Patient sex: M
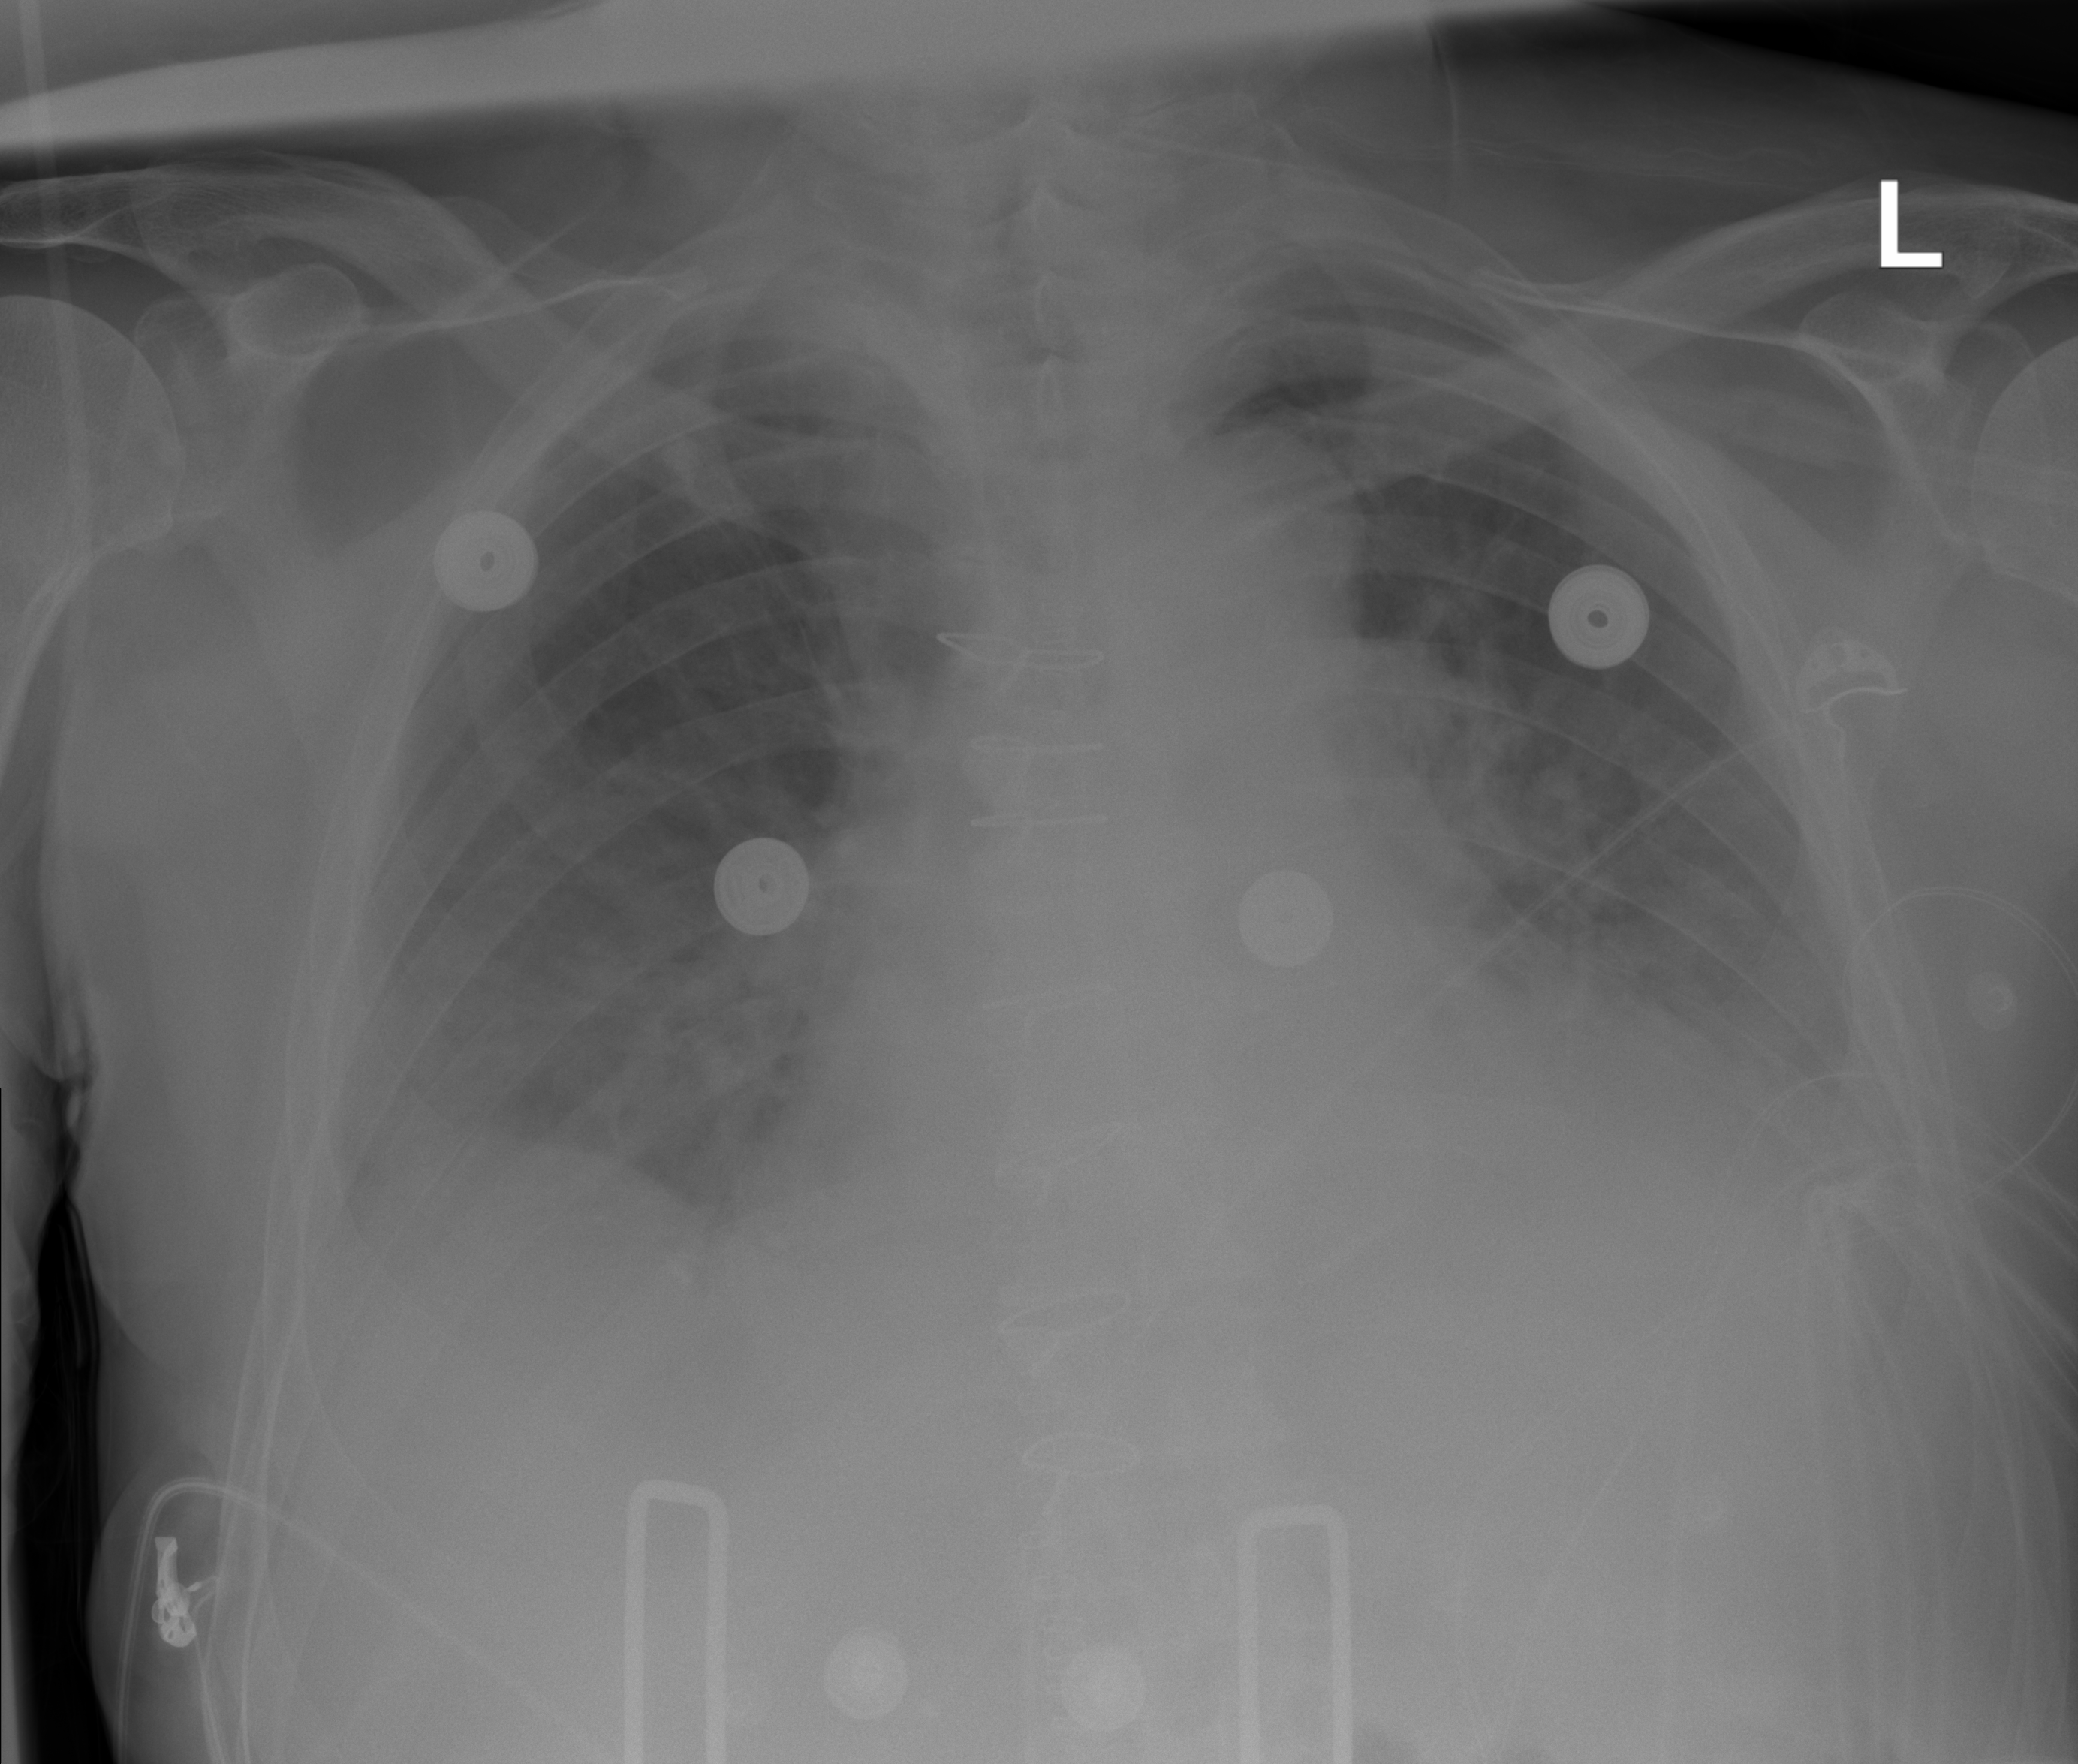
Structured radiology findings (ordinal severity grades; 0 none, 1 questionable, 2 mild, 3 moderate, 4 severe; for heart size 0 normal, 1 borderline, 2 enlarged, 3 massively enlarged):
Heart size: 2
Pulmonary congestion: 1
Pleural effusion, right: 2
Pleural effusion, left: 2
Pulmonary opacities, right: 0
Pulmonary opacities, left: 2
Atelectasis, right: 2
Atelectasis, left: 2